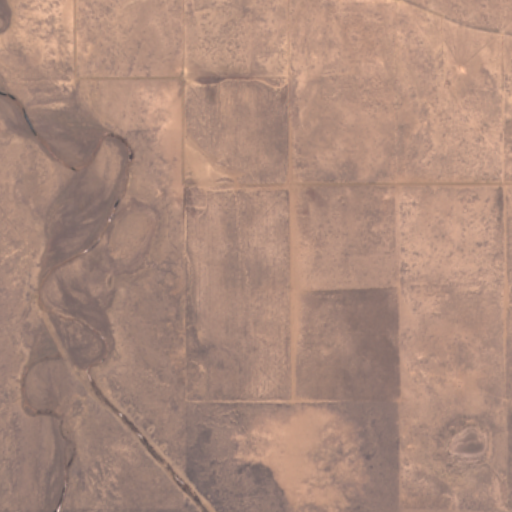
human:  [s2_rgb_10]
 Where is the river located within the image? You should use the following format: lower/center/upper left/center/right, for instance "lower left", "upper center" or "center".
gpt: The river is located in the left of the image.
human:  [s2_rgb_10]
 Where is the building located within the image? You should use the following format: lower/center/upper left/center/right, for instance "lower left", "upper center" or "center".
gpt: The building is located in the center of the image.
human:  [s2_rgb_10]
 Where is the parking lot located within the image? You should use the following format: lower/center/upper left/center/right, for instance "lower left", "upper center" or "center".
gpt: There is no parking lot in the image.